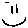
Label: smiley face